Question: I have the following entities:
'''
@Entity
@Table(name = "Work_Order")
public class WorkOrder {
@Id
@GeneratedValue
private long id;
@ManyToOne
@JoinColumn(name = "transaction_group_id")
private TransactionGroup transactionGroup;
}
@Entity
@Table(name = "Transaction_Group")
public class TransactionGroup {
@Id
@GeneratedValue
private long id;
@TenantId
@Column(name = "tenant_id", nullable = false)
private String tenantId;
@Column(name = "timestamp", nullable = false)
private long timestamp;
@ManyToOne
public long getId() {
return id;
}
public String getTenantId() {
return tenantId;
}
public long getTimestamp() {
return timestamp;
}
}
'''
Why JPA Buddy gives me the following error when i try to generate a db snapshot?
I have an ID in the TransactionGroup entity.

Also, i have tried to use Long instead of long for the ID. However, it didn't give any results.
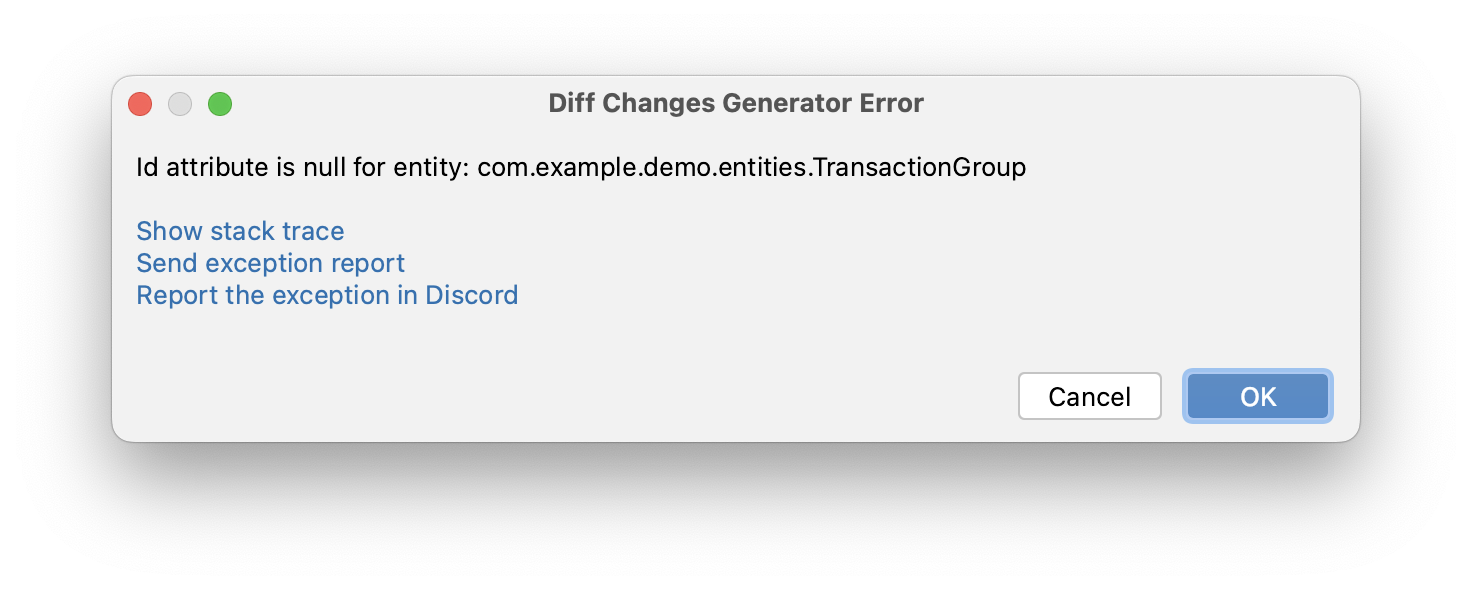
Answer: All you need to do - is to remove the @ManyToOne annotation from your getId() method.
By the way, I've just checked that Hibernate doesn't complain about such annotations over methods, so we'll try to do the same in the next JPA Buddy releases. Here you can track the status of this task: <URL>.